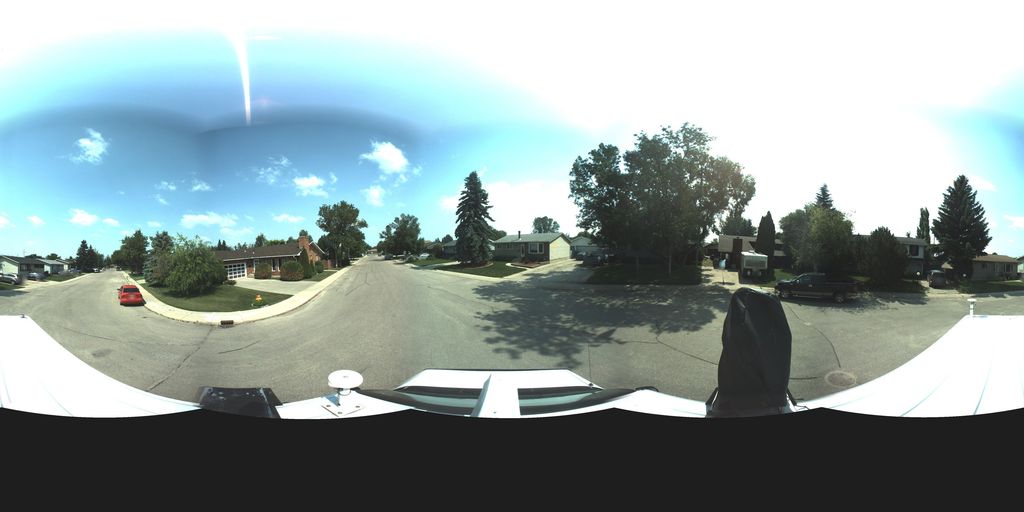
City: saskatoon